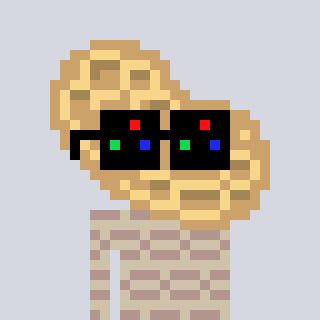
a pixel art character with square black sunglasses, a peanut-shaped head and a bege-colored body on a cool background